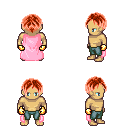
a pixel art fantasy rpg character, male body template, human, tanned skin, pink cape, teal pants, red parted hairstyle, gold gloves, four views (front, back, left, right), 2x2 character sprite sheet, small pixel art, hard edges, no anti-aliasing